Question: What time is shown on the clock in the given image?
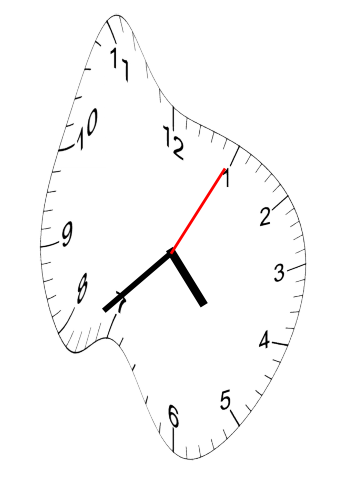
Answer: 04:38:05